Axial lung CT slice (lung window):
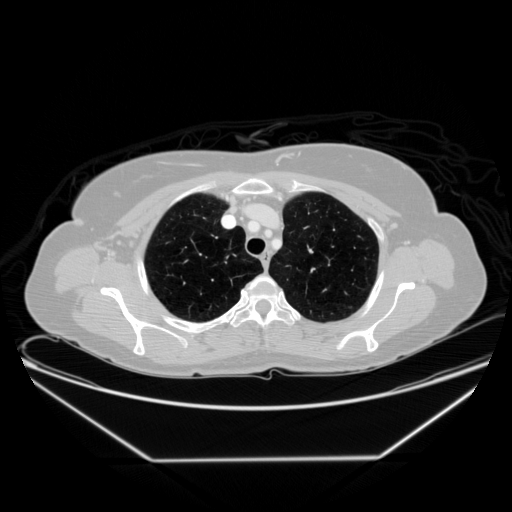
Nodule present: no